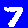
Digit: 7